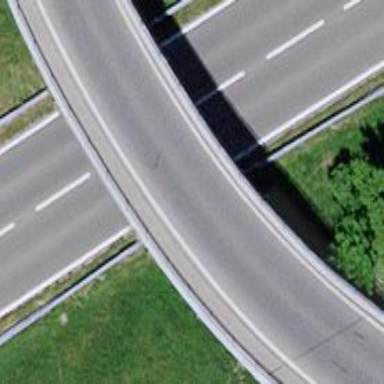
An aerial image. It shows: Bridge with asphalt surface. It is part of primary link highway.